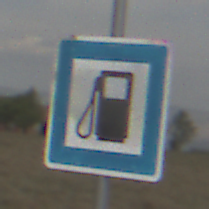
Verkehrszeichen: Tankstelle
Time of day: Midday
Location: Outdoor (Nature)
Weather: PartlyCloudy
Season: NotSpecified
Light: Natural